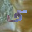
Label: 5